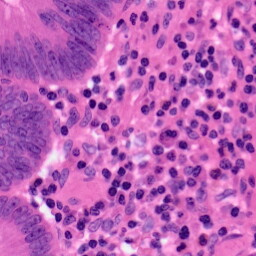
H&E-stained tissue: Colon